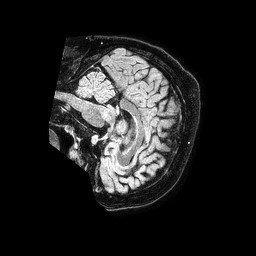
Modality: FLAIR
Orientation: sagittal
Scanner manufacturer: philips
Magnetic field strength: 1.5 T
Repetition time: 4.8 s
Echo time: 0.3 s